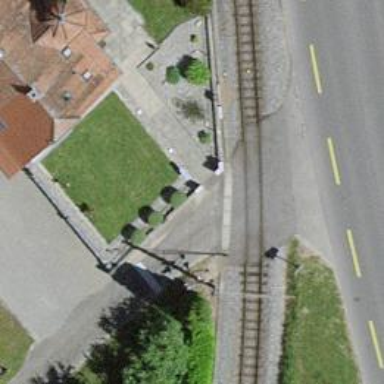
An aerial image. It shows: Level crossing along the railway.